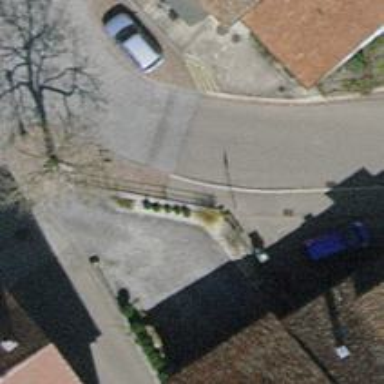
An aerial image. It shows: Residential road with paving stones surface. The right sidewalk also has paving stones as its surface.